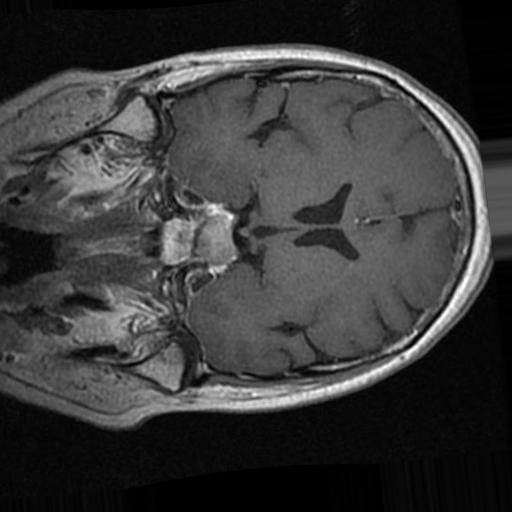
Label: brain_tumor